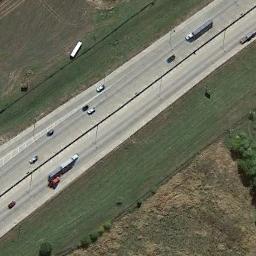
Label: freeway